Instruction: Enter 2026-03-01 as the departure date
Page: home
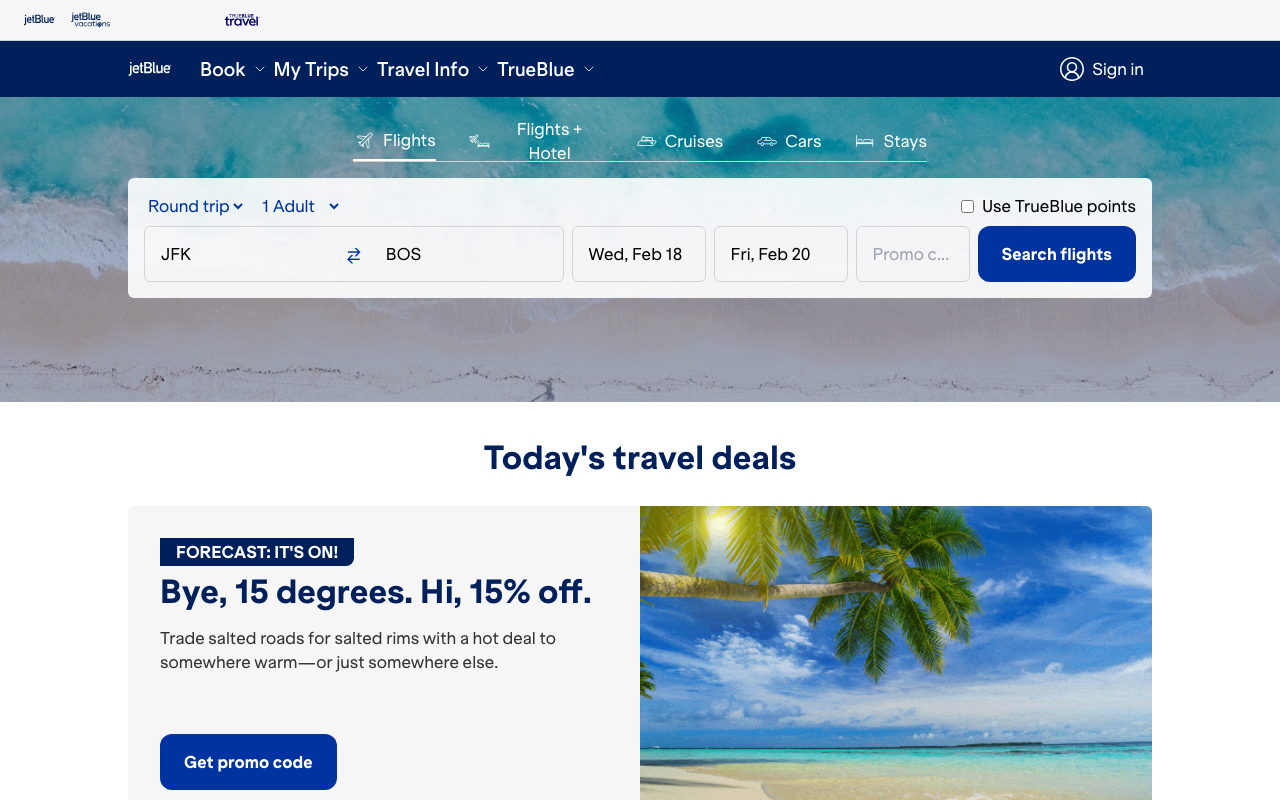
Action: type